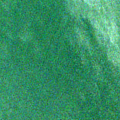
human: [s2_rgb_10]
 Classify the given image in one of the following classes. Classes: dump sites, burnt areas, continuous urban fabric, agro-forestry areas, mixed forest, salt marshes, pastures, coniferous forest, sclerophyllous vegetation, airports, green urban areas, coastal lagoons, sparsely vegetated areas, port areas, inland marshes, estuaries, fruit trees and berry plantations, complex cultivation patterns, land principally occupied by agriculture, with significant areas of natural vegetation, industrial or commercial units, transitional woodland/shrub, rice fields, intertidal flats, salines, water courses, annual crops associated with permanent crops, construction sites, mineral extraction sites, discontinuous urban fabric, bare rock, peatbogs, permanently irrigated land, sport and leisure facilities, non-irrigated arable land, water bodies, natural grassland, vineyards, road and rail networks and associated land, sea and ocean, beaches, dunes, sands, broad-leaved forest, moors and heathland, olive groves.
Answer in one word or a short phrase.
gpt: sea and ocean